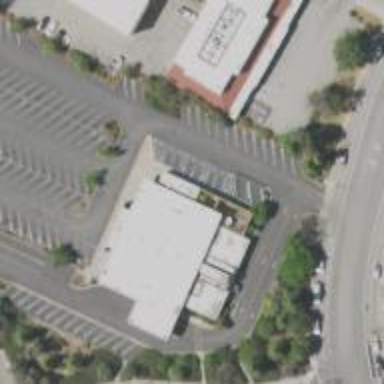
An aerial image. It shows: Government transportation office building.